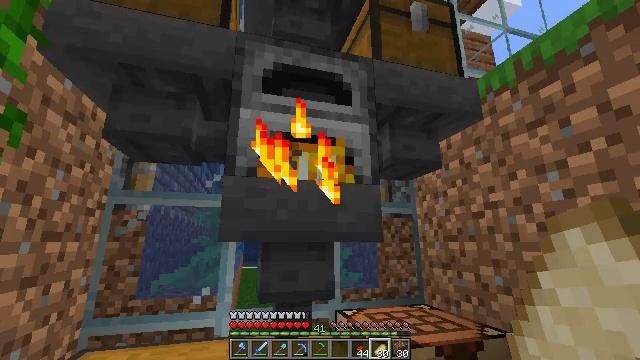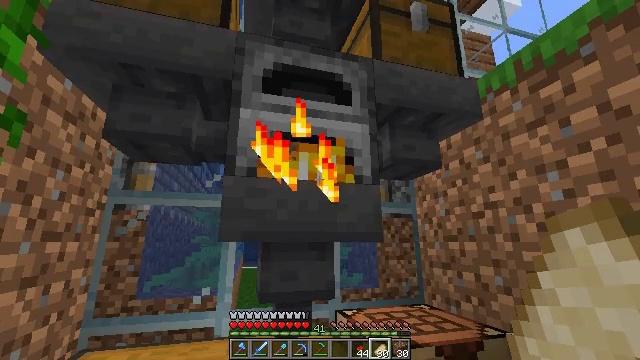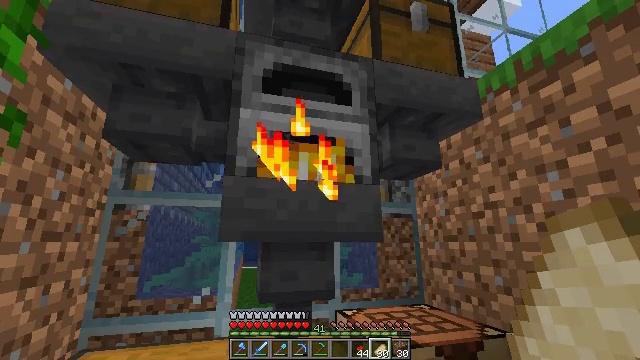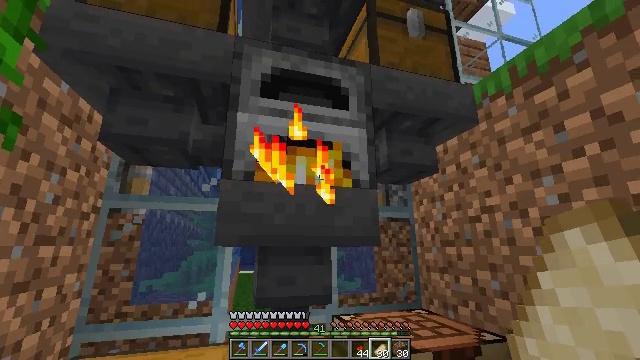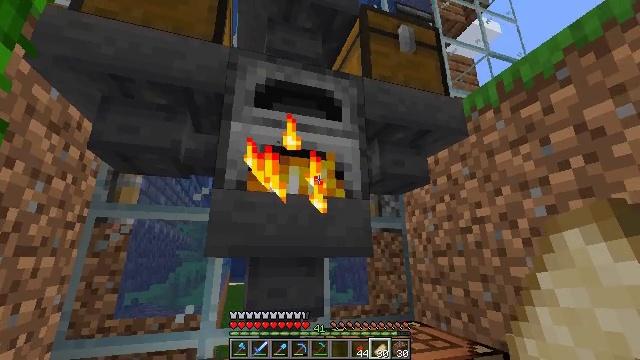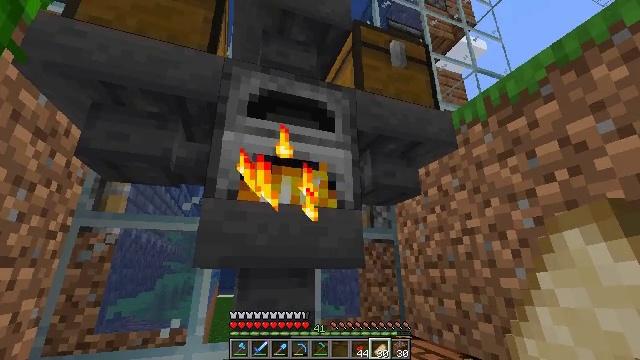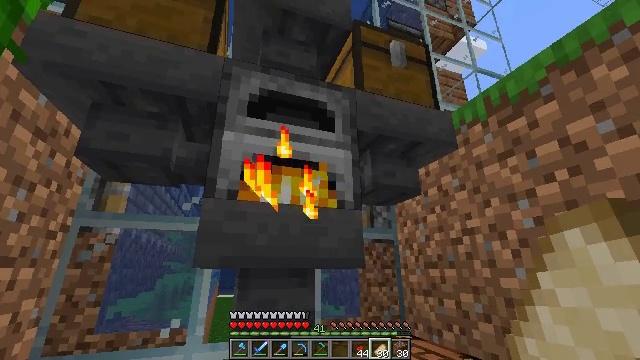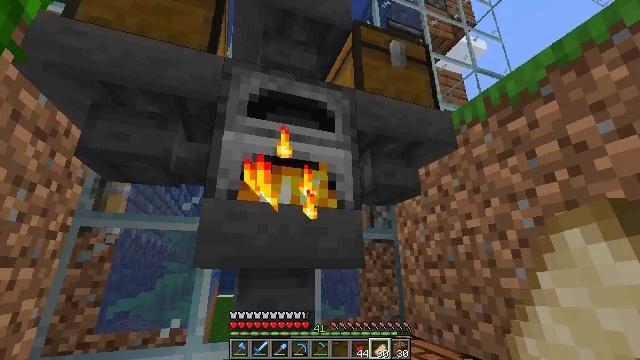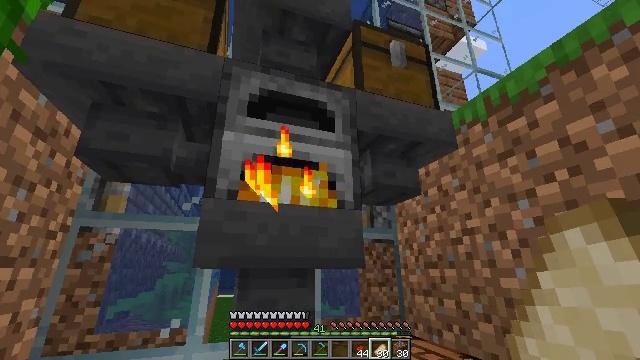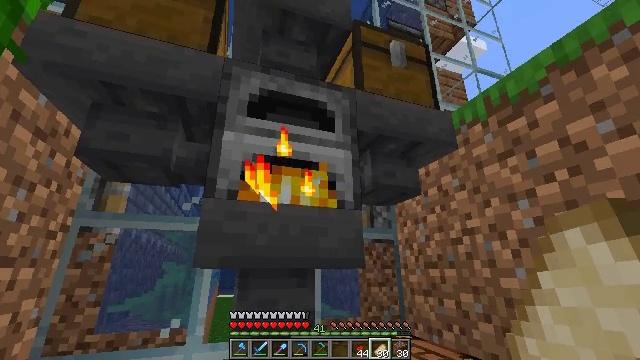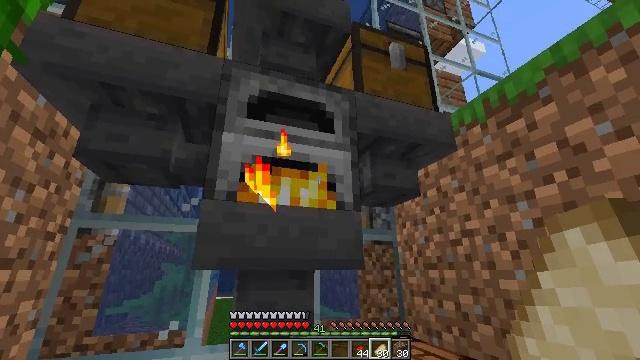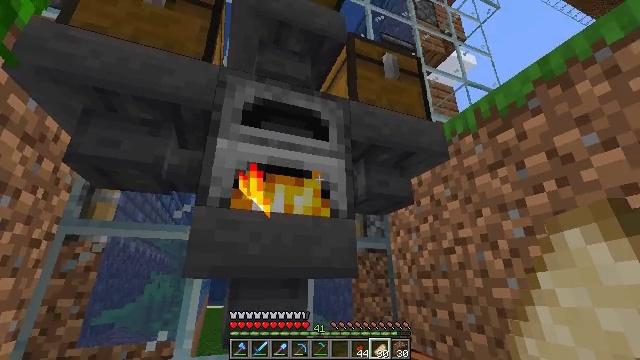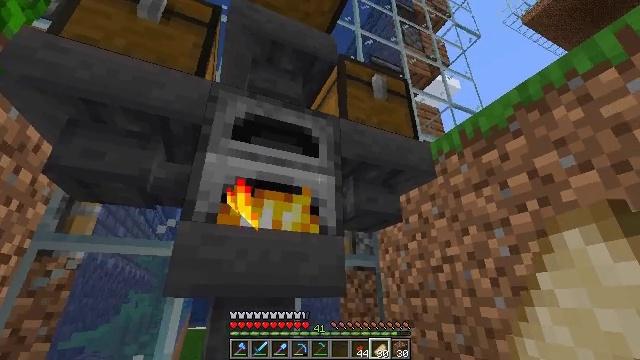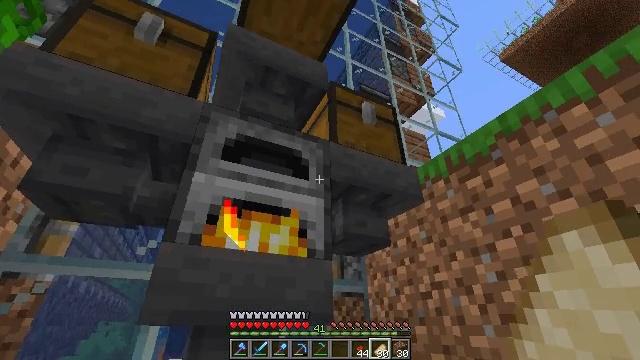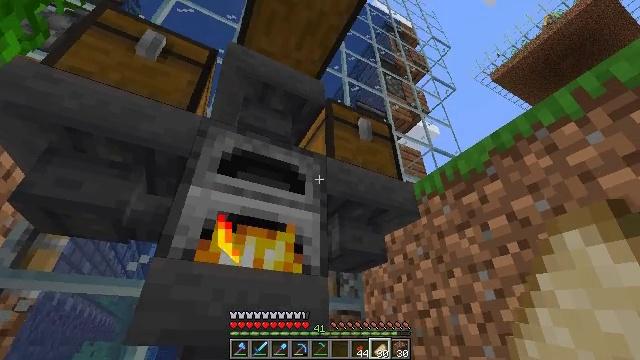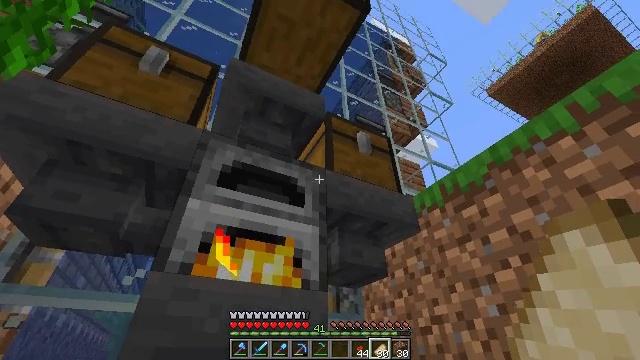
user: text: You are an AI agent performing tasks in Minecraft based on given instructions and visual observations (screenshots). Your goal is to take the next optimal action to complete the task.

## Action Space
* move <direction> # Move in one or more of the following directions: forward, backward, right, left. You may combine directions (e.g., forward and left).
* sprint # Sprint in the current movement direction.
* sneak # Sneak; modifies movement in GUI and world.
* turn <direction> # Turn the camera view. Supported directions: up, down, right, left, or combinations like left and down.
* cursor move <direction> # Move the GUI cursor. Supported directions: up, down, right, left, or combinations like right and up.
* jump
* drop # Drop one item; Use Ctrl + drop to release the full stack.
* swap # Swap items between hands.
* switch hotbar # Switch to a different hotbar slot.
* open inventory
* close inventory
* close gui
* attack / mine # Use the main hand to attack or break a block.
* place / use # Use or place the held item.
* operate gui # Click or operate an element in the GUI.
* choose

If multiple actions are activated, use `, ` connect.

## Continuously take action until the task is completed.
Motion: motion action
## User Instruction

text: Get the cartography table into your inventory.
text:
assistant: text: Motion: no_op
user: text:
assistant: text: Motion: no_op
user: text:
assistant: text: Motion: no_op
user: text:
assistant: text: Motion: turn right and up
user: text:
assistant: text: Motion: turn right and up
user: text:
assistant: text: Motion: no_op
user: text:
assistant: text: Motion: no_op
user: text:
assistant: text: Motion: no_op
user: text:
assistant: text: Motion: no_op
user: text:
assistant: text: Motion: no_op
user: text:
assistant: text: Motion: turn right and up
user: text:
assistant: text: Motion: turn right and up
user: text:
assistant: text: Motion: turn right and up
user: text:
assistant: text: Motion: turn up
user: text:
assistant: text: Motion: turn up
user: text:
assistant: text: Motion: turn up
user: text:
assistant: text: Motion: turn up
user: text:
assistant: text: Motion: no_op
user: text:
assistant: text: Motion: no_op
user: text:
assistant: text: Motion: no_op
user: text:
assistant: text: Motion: no_op
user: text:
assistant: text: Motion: turn right
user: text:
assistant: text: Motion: turn right
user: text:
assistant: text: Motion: turn right
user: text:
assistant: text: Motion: no_op
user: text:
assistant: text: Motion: no_op
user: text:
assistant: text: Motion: use / place
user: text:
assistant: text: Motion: use / place
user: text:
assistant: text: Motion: use / place
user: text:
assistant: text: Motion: use / place